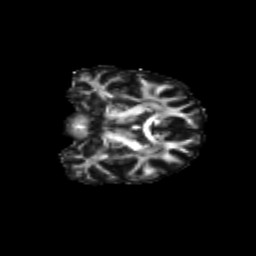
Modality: FA
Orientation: coronal
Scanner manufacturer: siemens
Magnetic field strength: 3 T
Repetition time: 9.2 s
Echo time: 0.084 s